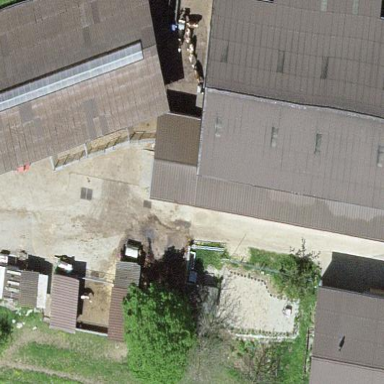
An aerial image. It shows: Farmyard area.